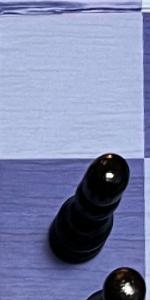
Label: Pawn_Black